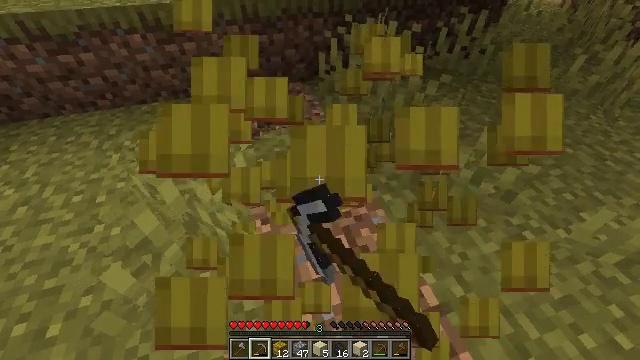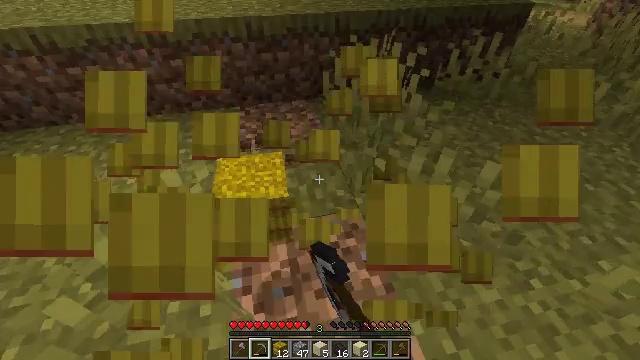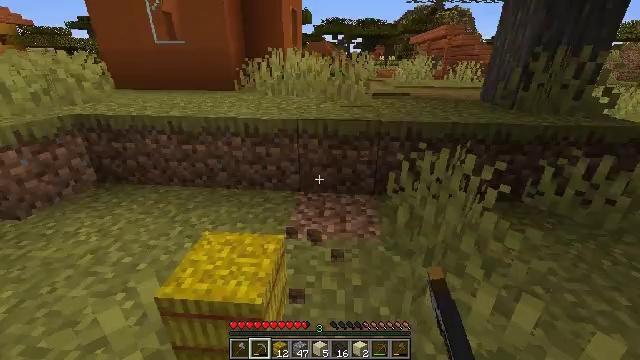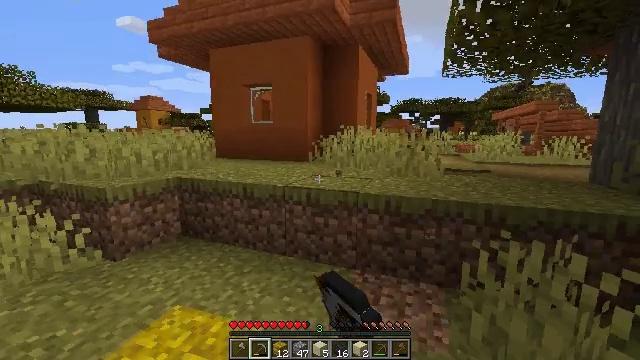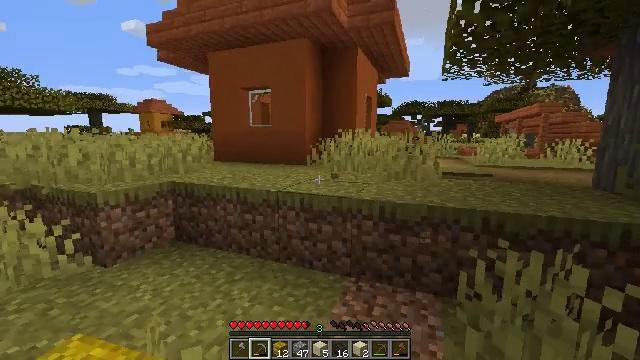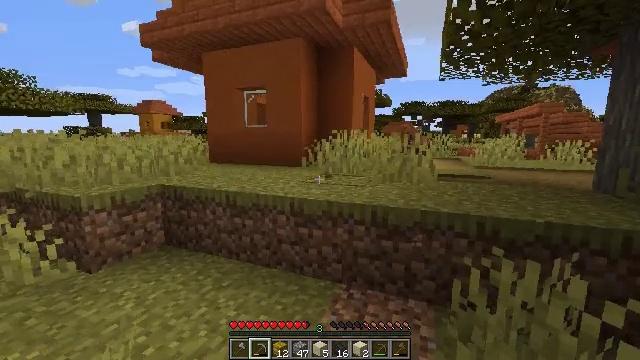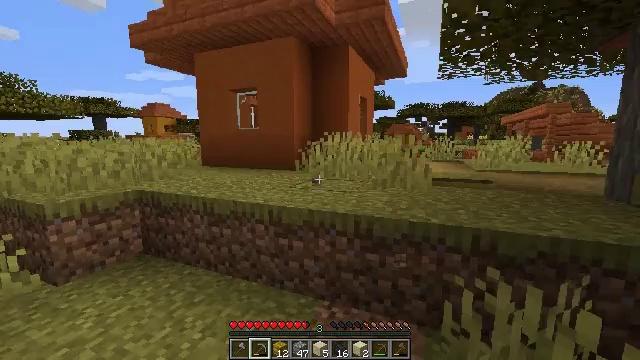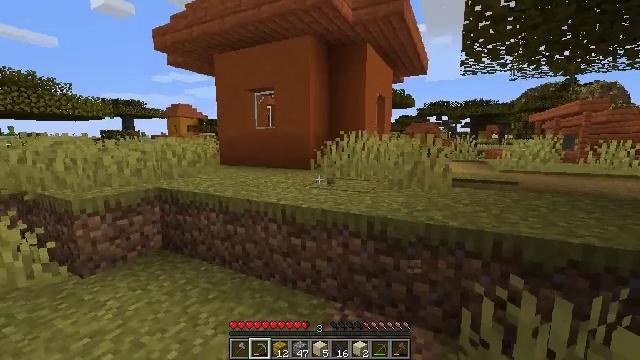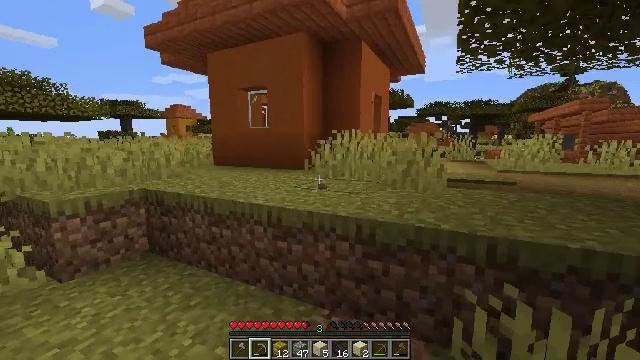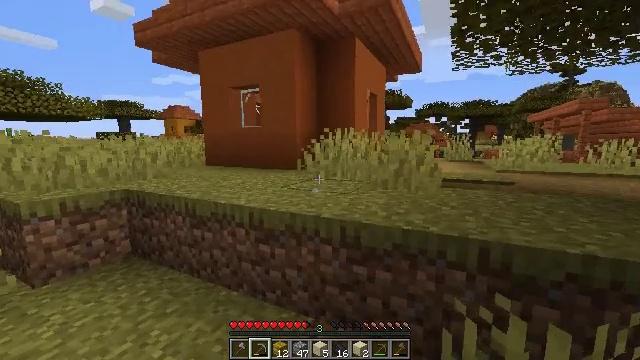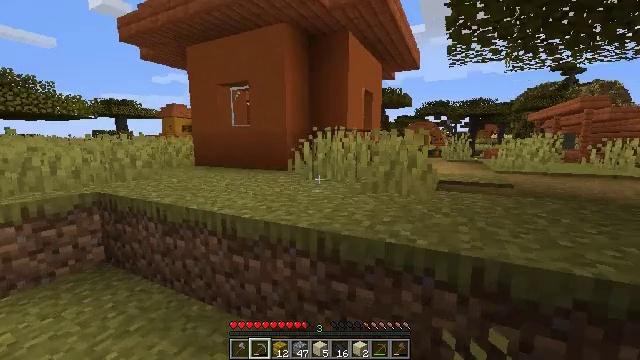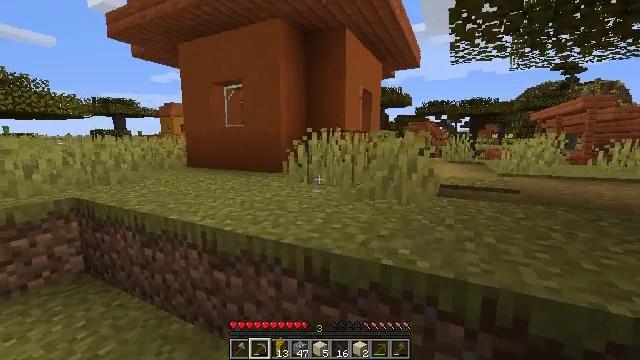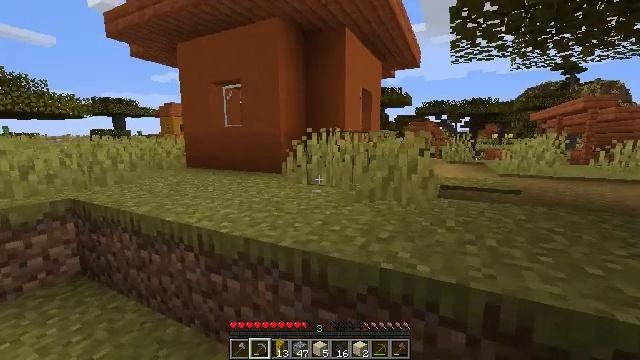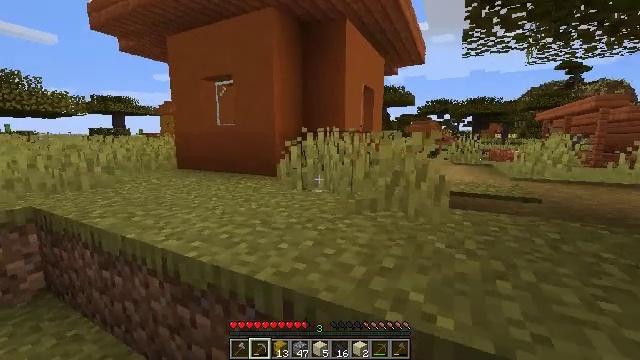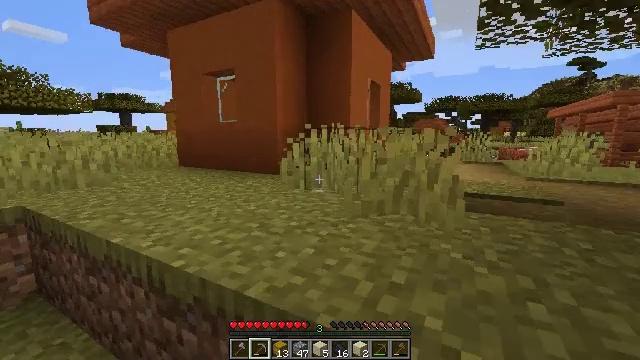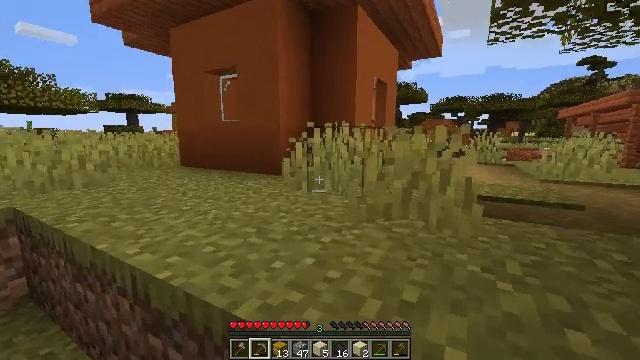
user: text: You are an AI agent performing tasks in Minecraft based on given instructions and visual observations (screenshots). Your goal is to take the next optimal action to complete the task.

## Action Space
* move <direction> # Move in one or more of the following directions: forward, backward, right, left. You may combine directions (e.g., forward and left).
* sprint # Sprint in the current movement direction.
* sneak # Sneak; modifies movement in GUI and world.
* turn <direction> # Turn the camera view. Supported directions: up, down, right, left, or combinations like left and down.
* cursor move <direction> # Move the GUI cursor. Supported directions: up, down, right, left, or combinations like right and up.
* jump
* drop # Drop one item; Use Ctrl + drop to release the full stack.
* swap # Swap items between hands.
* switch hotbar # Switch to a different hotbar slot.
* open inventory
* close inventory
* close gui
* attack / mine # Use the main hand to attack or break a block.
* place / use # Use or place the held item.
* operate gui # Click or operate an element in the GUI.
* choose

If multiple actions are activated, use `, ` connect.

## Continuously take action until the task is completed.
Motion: motion action
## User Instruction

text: Attack the chest to pick it up.
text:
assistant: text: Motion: move forward and move right, turn left and up, attack / mine
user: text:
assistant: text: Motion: move forward and move right, turn left and up, attack / mine
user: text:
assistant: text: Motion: move forward and move right, turn left and up, attack / mine
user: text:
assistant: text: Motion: move forward and move right
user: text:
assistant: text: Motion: move forward and move right
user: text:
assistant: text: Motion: move forward and move right, turn left
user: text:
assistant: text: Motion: move forward and move right, turn left
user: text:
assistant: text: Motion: move forward and move right
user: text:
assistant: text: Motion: move forward and move right
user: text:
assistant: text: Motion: move forward
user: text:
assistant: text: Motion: move forward
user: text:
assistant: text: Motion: move forward
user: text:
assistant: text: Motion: move forward
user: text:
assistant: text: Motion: move forward, turn left
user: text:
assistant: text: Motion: move forward, turn left
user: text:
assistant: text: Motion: move forward
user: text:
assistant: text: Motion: move forward and move right
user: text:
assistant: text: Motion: move forward and move right, turn right
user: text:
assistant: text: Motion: move forward and move right, turn right and up, jump
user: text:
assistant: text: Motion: move forward and move right, turn right and up, jump
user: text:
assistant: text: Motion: move forward and move right, turn right and down, jump
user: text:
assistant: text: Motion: move forward, turn right and down, jump
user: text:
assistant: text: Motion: move forward, turn right
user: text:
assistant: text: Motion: move forward, turn right
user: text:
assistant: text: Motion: turn right
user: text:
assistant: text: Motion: no_op
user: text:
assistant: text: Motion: move forward
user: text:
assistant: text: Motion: move forward
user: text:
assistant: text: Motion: move forward
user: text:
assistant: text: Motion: no_op